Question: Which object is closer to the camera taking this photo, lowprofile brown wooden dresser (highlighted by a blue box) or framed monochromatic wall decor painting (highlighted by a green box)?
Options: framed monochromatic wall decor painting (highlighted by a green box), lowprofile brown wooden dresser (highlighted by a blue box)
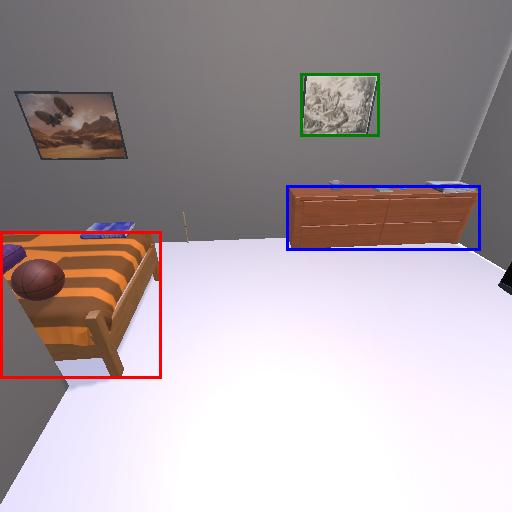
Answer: framed monochromatic wall decor painting (highlighted by a green box)